Question: I'm trying to remove the entire color background of my graph including this border black color, to start customizing with my own. I've tried:
'''
mrenderer.setApplyBackgroundColor(true);
mrenderer.setBackgroundColor(Color.TRANSPARENT);
'''
Here's the result:

Is there anyway to get it all out there of there?
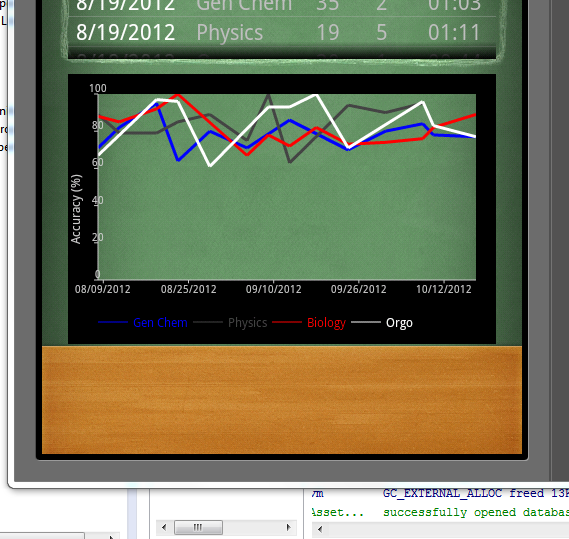
Answer: Try to set the color to 'Color.argb(0, 255, 255, 255)' instead of 'Color.TRANSPARENT'.